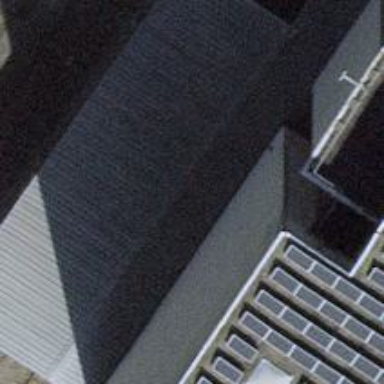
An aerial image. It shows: View of roof of building.